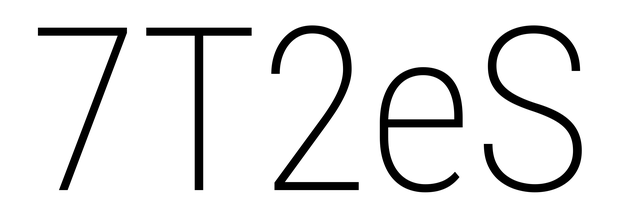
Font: Roboto_Condensed_ExtraLight